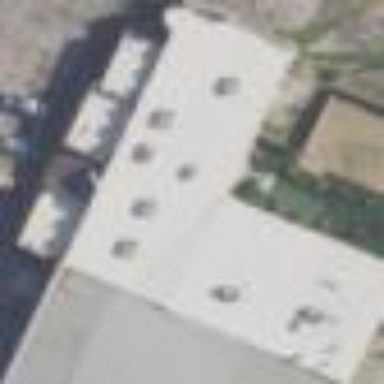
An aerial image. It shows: Commercial building that houses amusement arcade.